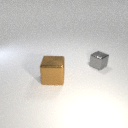
small gray metal cube to the right of large brown metal cube